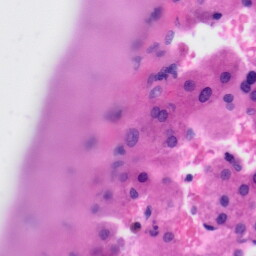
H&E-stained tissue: Liver